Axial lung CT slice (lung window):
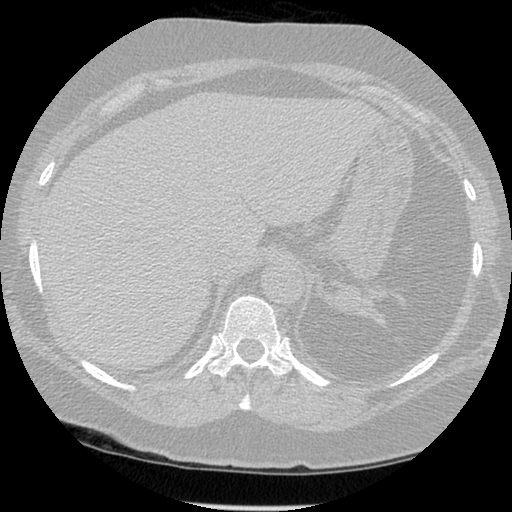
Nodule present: no